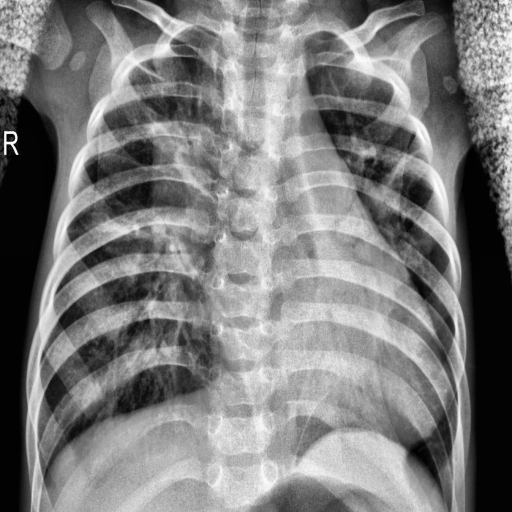
Finding: PNEUMONIA